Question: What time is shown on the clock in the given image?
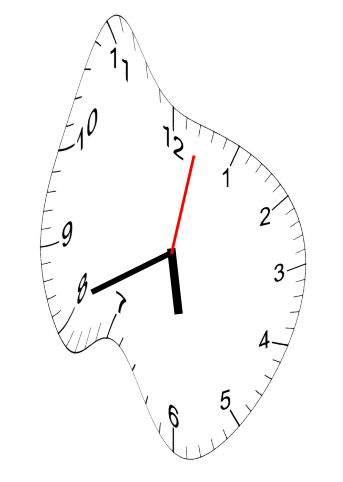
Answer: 05:41:02